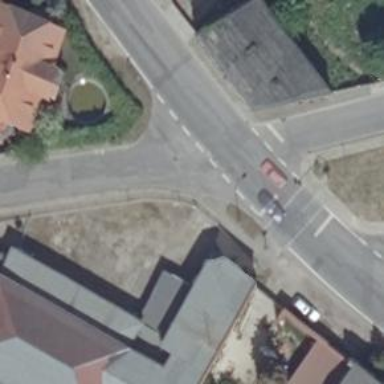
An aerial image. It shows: Secondary road with asphalt surface.